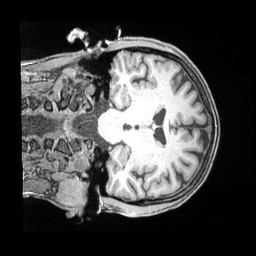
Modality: T1w
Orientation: coronal
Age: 36
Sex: female
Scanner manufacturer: siemens
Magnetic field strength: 3 T
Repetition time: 2 s
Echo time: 0.00211 s